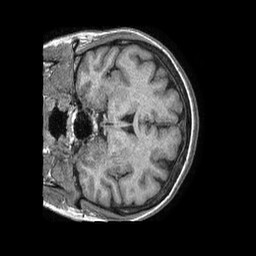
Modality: T1w
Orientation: coronal
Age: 53
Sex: female
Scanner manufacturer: philips
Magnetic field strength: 1.5 T
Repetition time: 0.007659 s
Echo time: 0.003514 s